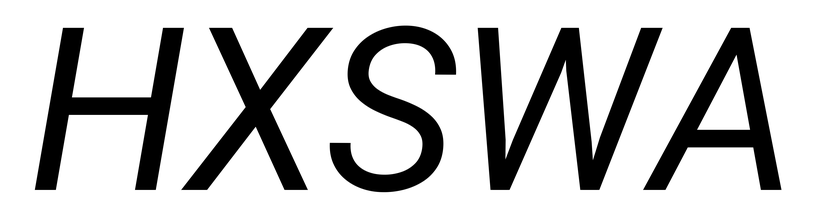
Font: Roboto-Italic_Italic